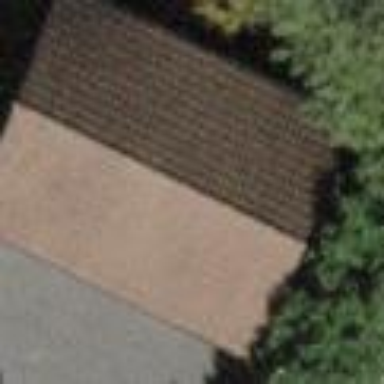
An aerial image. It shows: Building with tiled roof.